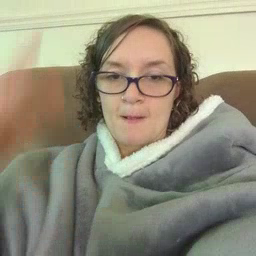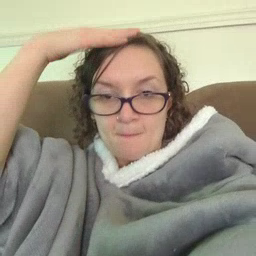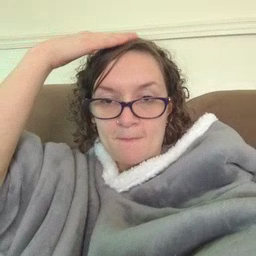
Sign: hat